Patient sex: M
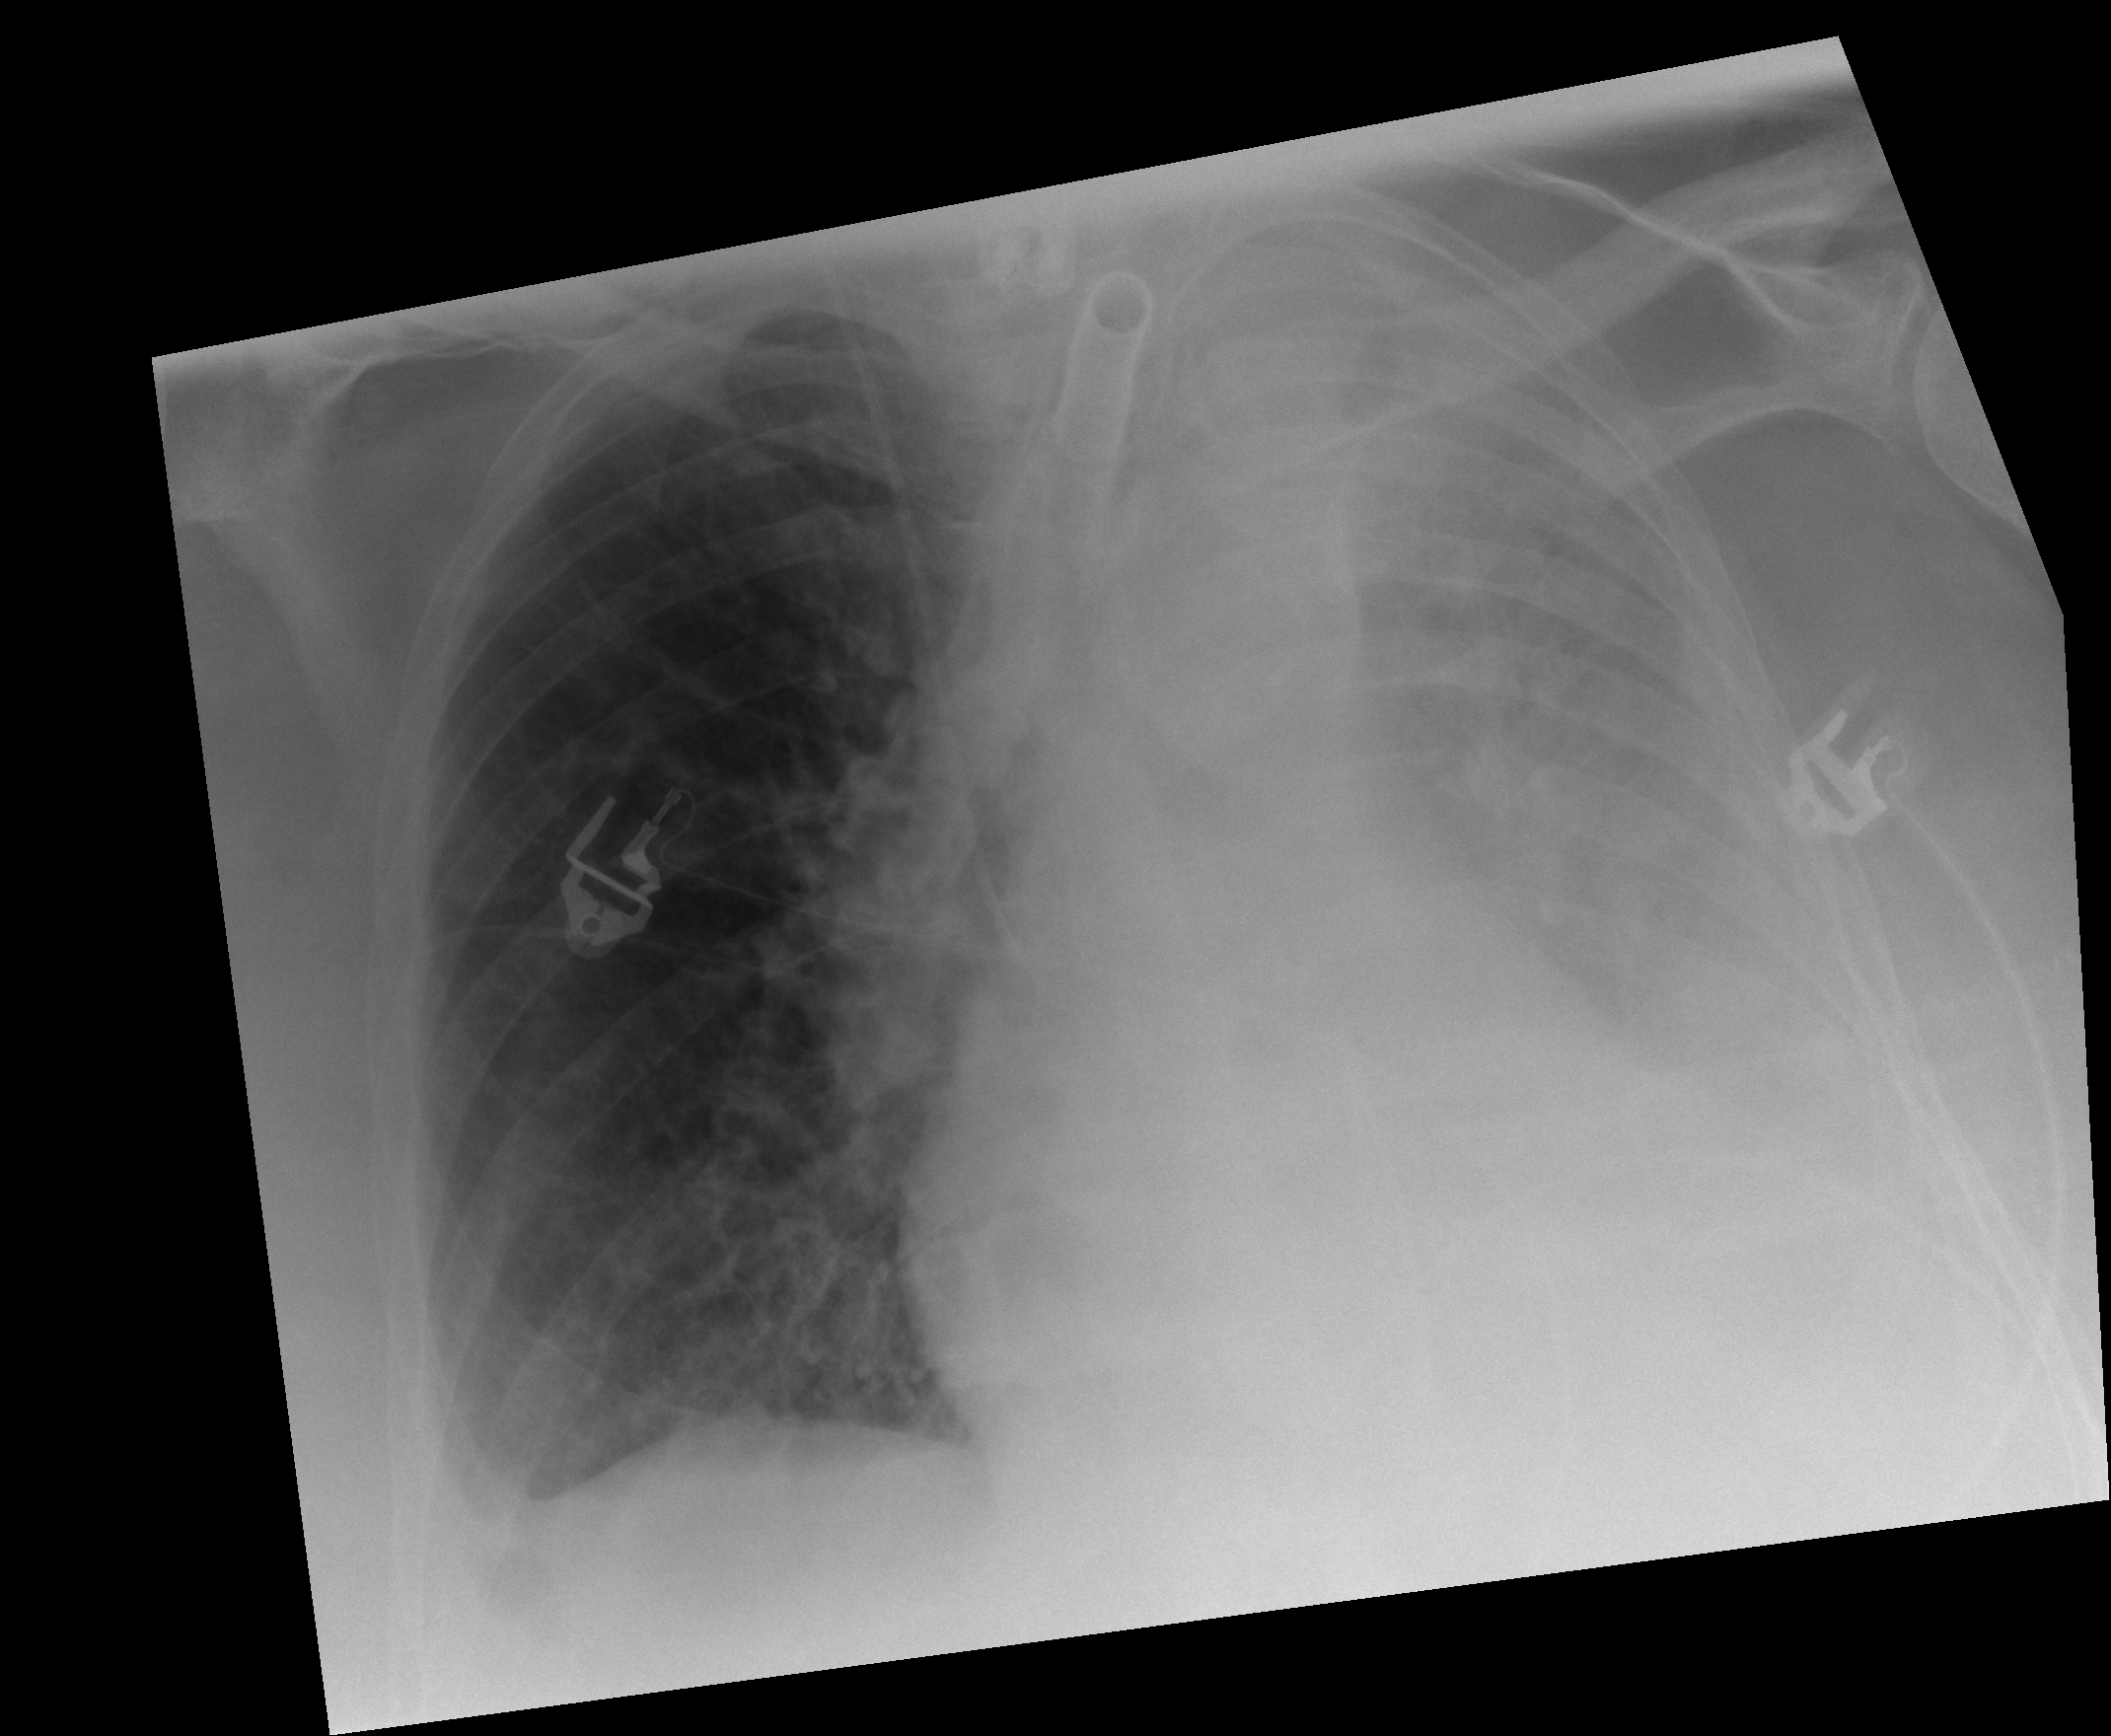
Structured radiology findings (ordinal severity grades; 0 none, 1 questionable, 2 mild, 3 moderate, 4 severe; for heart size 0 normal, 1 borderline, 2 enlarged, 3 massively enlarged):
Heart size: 2
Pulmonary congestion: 0
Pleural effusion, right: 2
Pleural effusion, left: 4
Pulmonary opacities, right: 0
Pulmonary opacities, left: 0
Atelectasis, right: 3
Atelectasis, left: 2